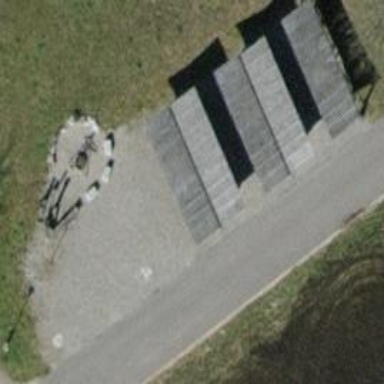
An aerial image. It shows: Bicycle parking area with wall loops.